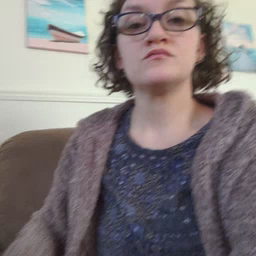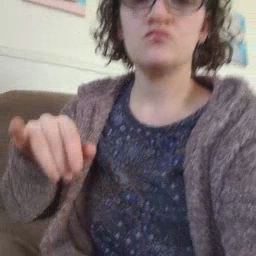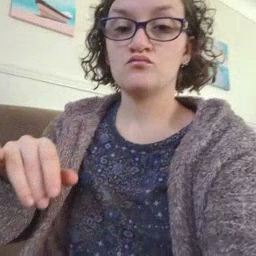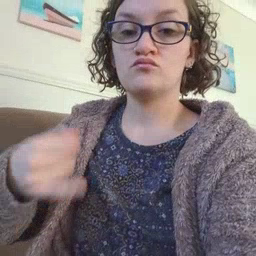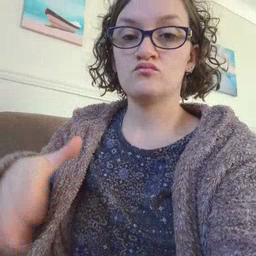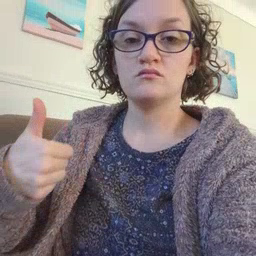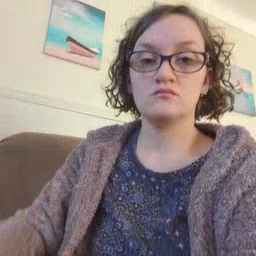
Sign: jeans